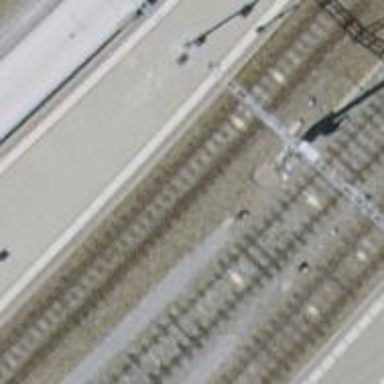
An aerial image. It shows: Railway signal.